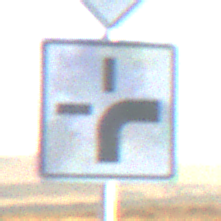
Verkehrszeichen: VerlaufVorfahrtsstrasse3
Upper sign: Vorfahrtsstrasse
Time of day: SunriseSunset
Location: Outdoor (Nature)
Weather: Clear
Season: NotSpecified
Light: Natural